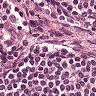
Metastatic tissue present: no